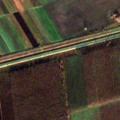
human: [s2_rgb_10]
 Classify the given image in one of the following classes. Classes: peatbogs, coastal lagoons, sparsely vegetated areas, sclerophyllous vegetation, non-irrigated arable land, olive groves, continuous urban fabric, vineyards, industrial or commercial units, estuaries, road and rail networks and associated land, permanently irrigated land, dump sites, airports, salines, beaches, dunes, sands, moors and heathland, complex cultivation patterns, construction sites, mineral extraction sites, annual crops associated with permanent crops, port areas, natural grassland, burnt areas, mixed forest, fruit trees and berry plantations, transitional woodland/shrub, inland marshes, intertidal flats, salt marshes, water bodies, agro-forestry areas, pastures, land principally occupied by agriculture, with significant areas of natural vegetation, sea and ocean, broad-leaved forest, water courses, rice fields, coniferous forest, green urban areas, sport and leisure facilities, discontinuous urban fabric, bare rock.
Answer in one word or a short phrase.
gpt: non-irrigated arable land, broad-leaved forest, transitional woodland/shrub, water courses